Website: macys
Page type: store-pickup
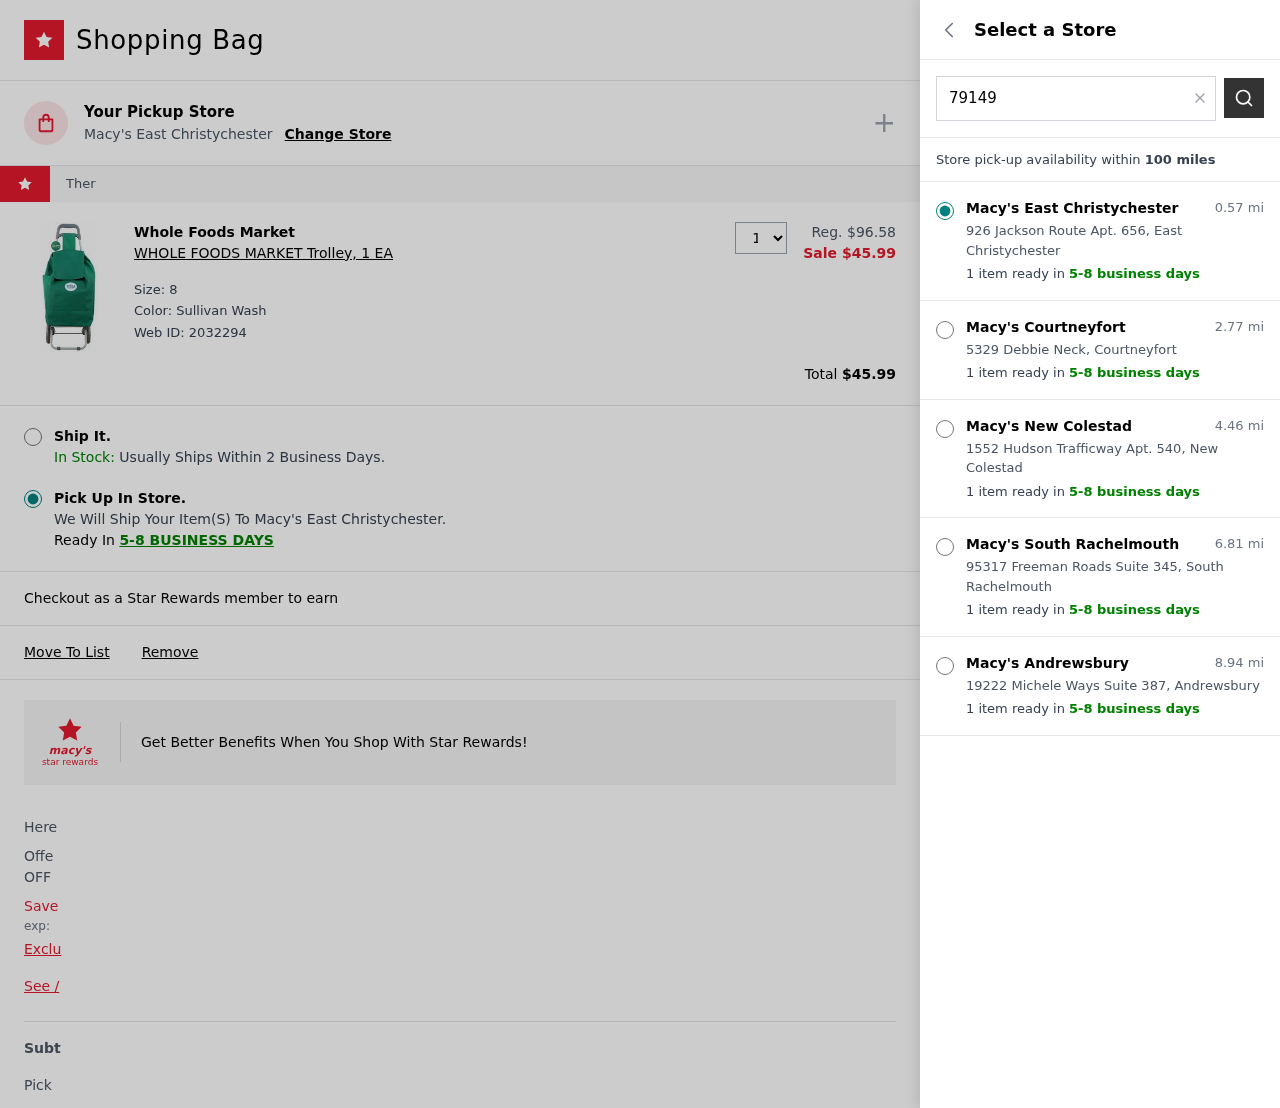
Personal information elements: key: PII_LOCATION1_CITY
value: East Christychester
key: PII_LOCATION1_STREET
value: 926 Jackson Route Apt. 656
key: PII_LOCATION2_CITY
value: Courtneyfort
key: PII_LOCATION2_STREET
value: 5329 Debbie Neck
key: PII_LOCATION3_CITY
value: New Colestad
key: PII_LOCATION3_STREET
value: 1552 Hudson Trafficway Apt. 540
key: PII_LOCATION4_CITY
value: South Rachelmouth
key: PII_LOCATION4_STREET
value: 95317 Freeman Roads Suite 345
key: PII_LOCATION5_CITY
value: Andrewsbury
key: PII_LOCATION5_STREET
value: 19222 Michele Ways Suite 387
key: PII_POSTCODE
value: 79149
Product elements: key: PRODUCT1_BRAND
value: Whole Foods Market
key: PRODUCT1_NAME
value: WHOLE FOODS MARKET Trolley, 1 EA
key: PRODUCT1_PRICE
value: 45.99
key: PRODUCT1_QUANTITY
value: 1
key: PRODUCT1_ORIGINAL_PRICE
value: $96.58
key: PRODUCT1_WEB_ID
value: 2032294
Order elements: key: ORDER_TOTAL
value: $45.99
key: ORDER_DELIVERY_DATE
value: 5-8 business days
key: ORDER_DELIVERY_DATE
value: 5-8 BUSINESS DAYS
Search elements: key: SEARCH_LOCATION
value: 79149